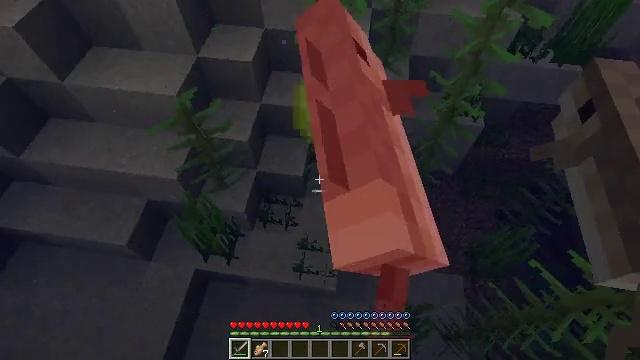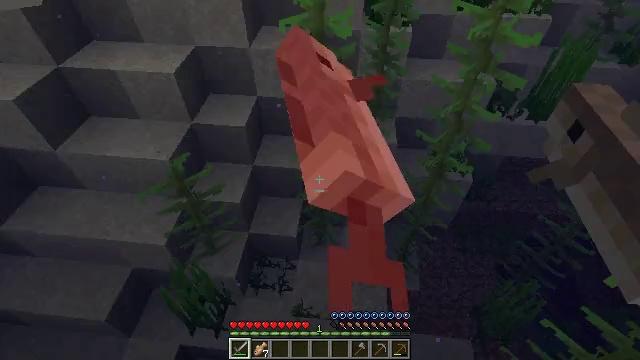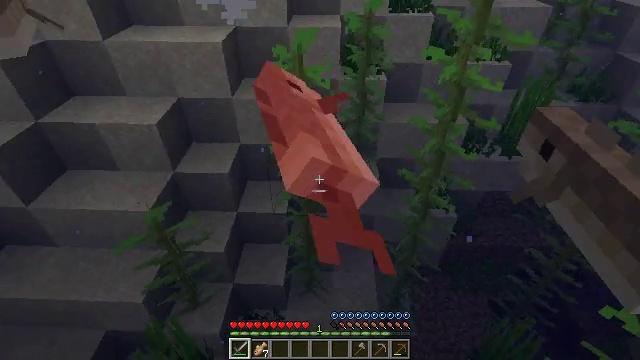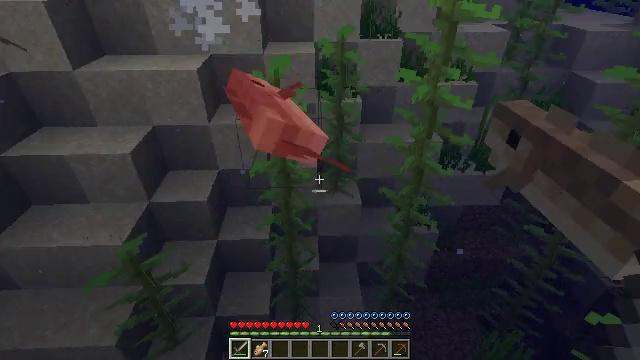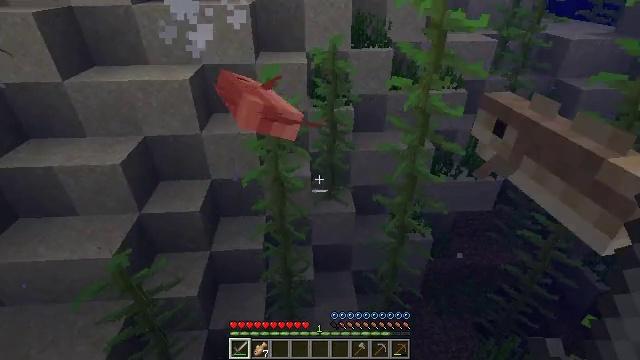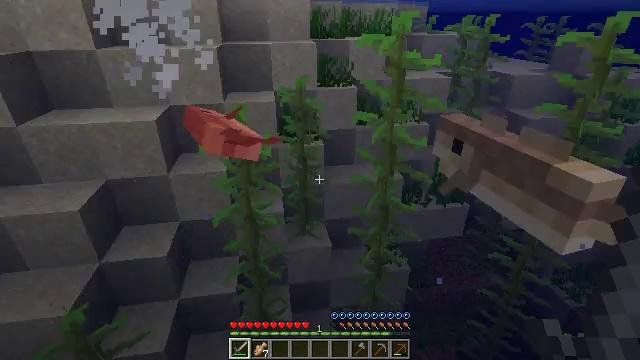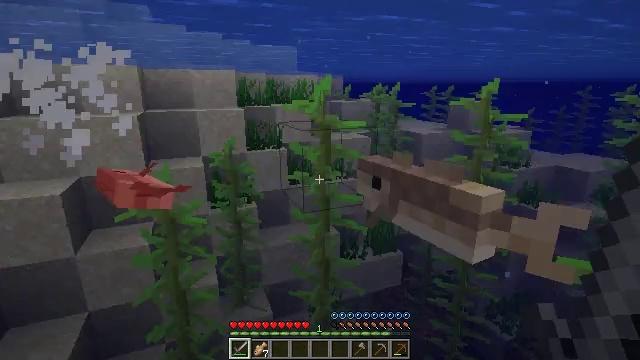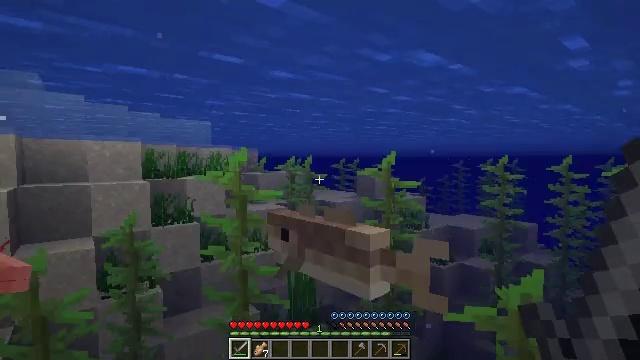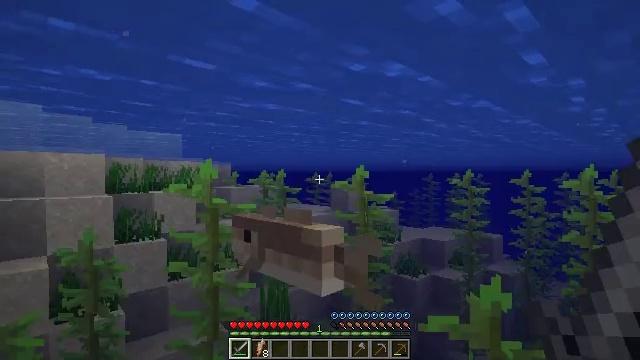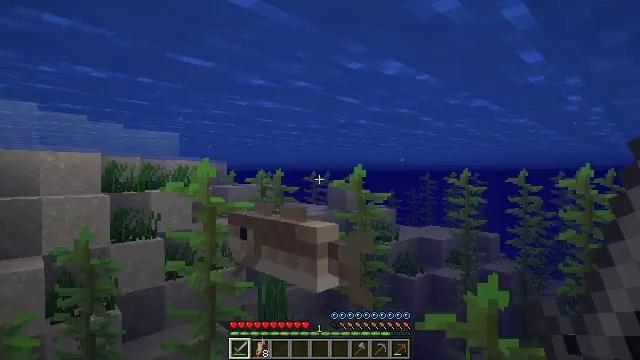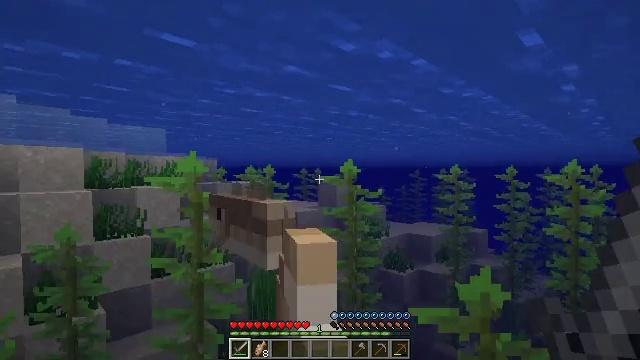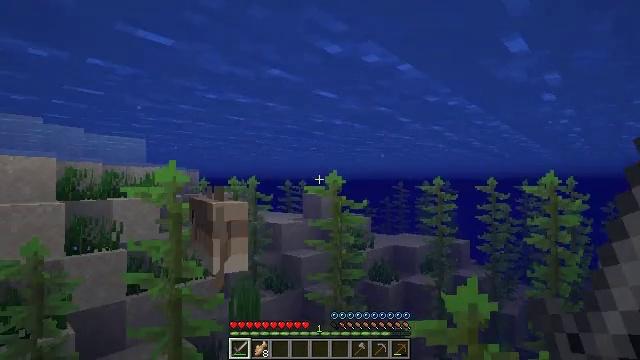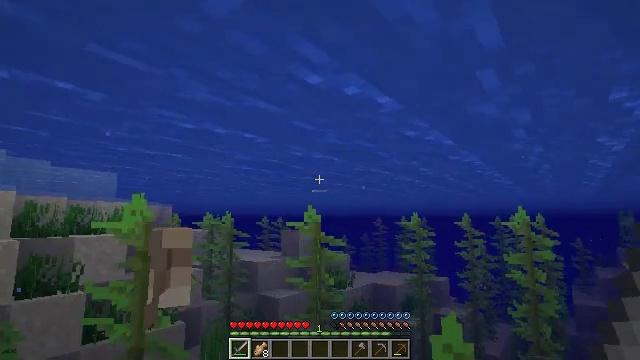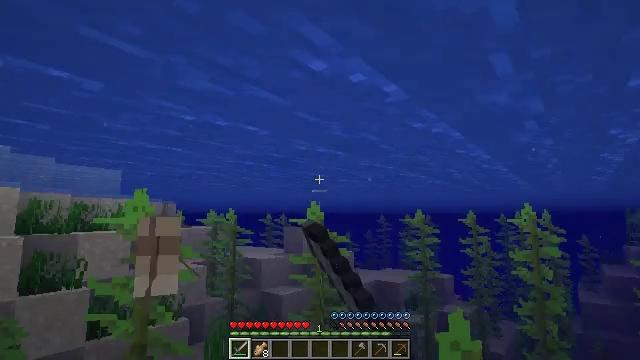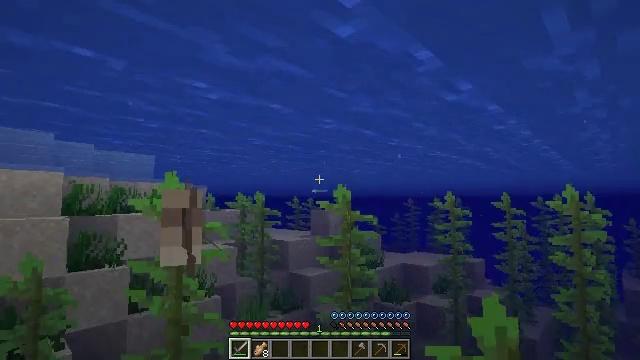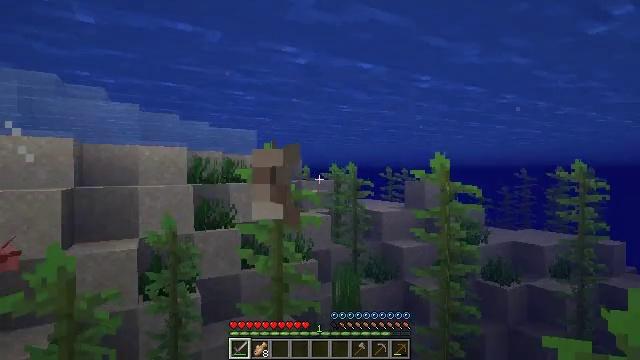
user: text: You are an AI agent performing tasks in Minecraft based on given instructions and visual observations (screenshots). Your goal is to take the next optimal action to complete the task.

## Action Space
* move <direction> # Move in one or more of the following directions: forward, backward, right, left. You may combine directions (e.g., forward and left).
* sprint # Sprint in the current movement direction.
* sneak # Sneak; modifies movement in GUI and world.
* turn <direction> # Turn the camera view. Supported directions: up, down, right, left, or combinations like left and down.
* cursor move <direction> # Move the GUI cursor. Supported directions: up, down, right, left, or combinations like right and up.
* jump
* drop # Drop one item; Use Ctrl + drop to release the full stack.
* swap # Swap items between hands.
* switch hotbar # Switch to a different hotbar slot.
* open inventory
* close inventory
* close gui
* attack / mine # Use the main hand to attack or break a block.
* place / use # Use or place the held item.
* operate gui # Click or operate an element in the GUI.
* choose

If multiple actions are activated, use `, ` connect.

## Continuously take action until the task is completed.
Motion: motion action
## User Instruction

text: Kill the cod.
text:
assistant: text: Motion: turn right and up
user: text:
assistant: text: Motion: turn right and up
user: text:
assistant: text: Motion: turn right and up
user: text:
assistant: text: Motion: turn right and up
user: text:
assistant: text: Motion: turn right and up
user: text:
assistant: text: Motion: turn right and up
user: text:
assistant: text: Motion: turn right and up
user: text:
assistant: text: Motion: move forward, turn right and up
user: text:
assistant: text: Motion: move forward
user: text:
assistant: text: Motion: move forward, turn right
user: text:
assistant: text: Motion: move forward, turn right and up
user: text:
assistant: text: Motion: move forward, turn right and up, attack / mine
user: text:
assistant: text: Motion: move forward, attack / mine
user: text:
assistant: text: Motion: move forward, turn left and down, attack / mine
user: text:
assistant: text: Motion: move forward, turn left and down, attack / mine
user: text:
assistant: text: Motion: move forward, turn left and down
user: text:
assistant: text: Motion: move forward
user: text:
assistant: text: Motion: move forward
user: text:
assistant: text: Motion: move forward, turn left
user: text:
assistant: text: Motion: move forward, turn left and up
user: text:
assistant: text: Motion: move forward, turn left and up
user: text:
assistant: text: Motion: move forward, turn left and up
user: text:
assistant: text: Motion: move forward
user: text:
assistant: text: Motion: move forward, turn left and up
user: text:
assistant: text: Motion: move forward, turn left and up, attack / mine
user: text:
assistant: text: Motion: move forward, attack / mine
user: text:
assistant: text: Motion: move forward, attack / mine
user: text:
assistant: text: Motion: move forward
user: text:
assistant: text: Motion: move forward
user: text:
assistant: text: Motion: move forward